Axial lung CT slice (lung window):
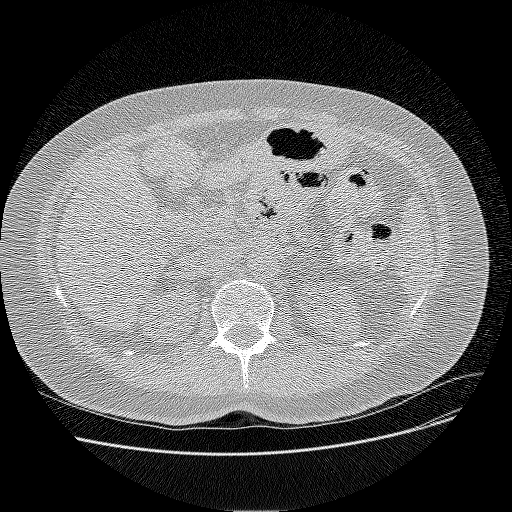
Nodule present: no